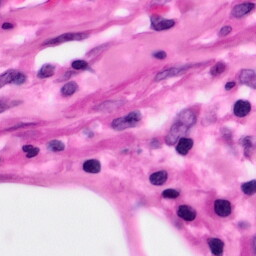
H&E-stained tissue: Pancreatic